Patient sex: M
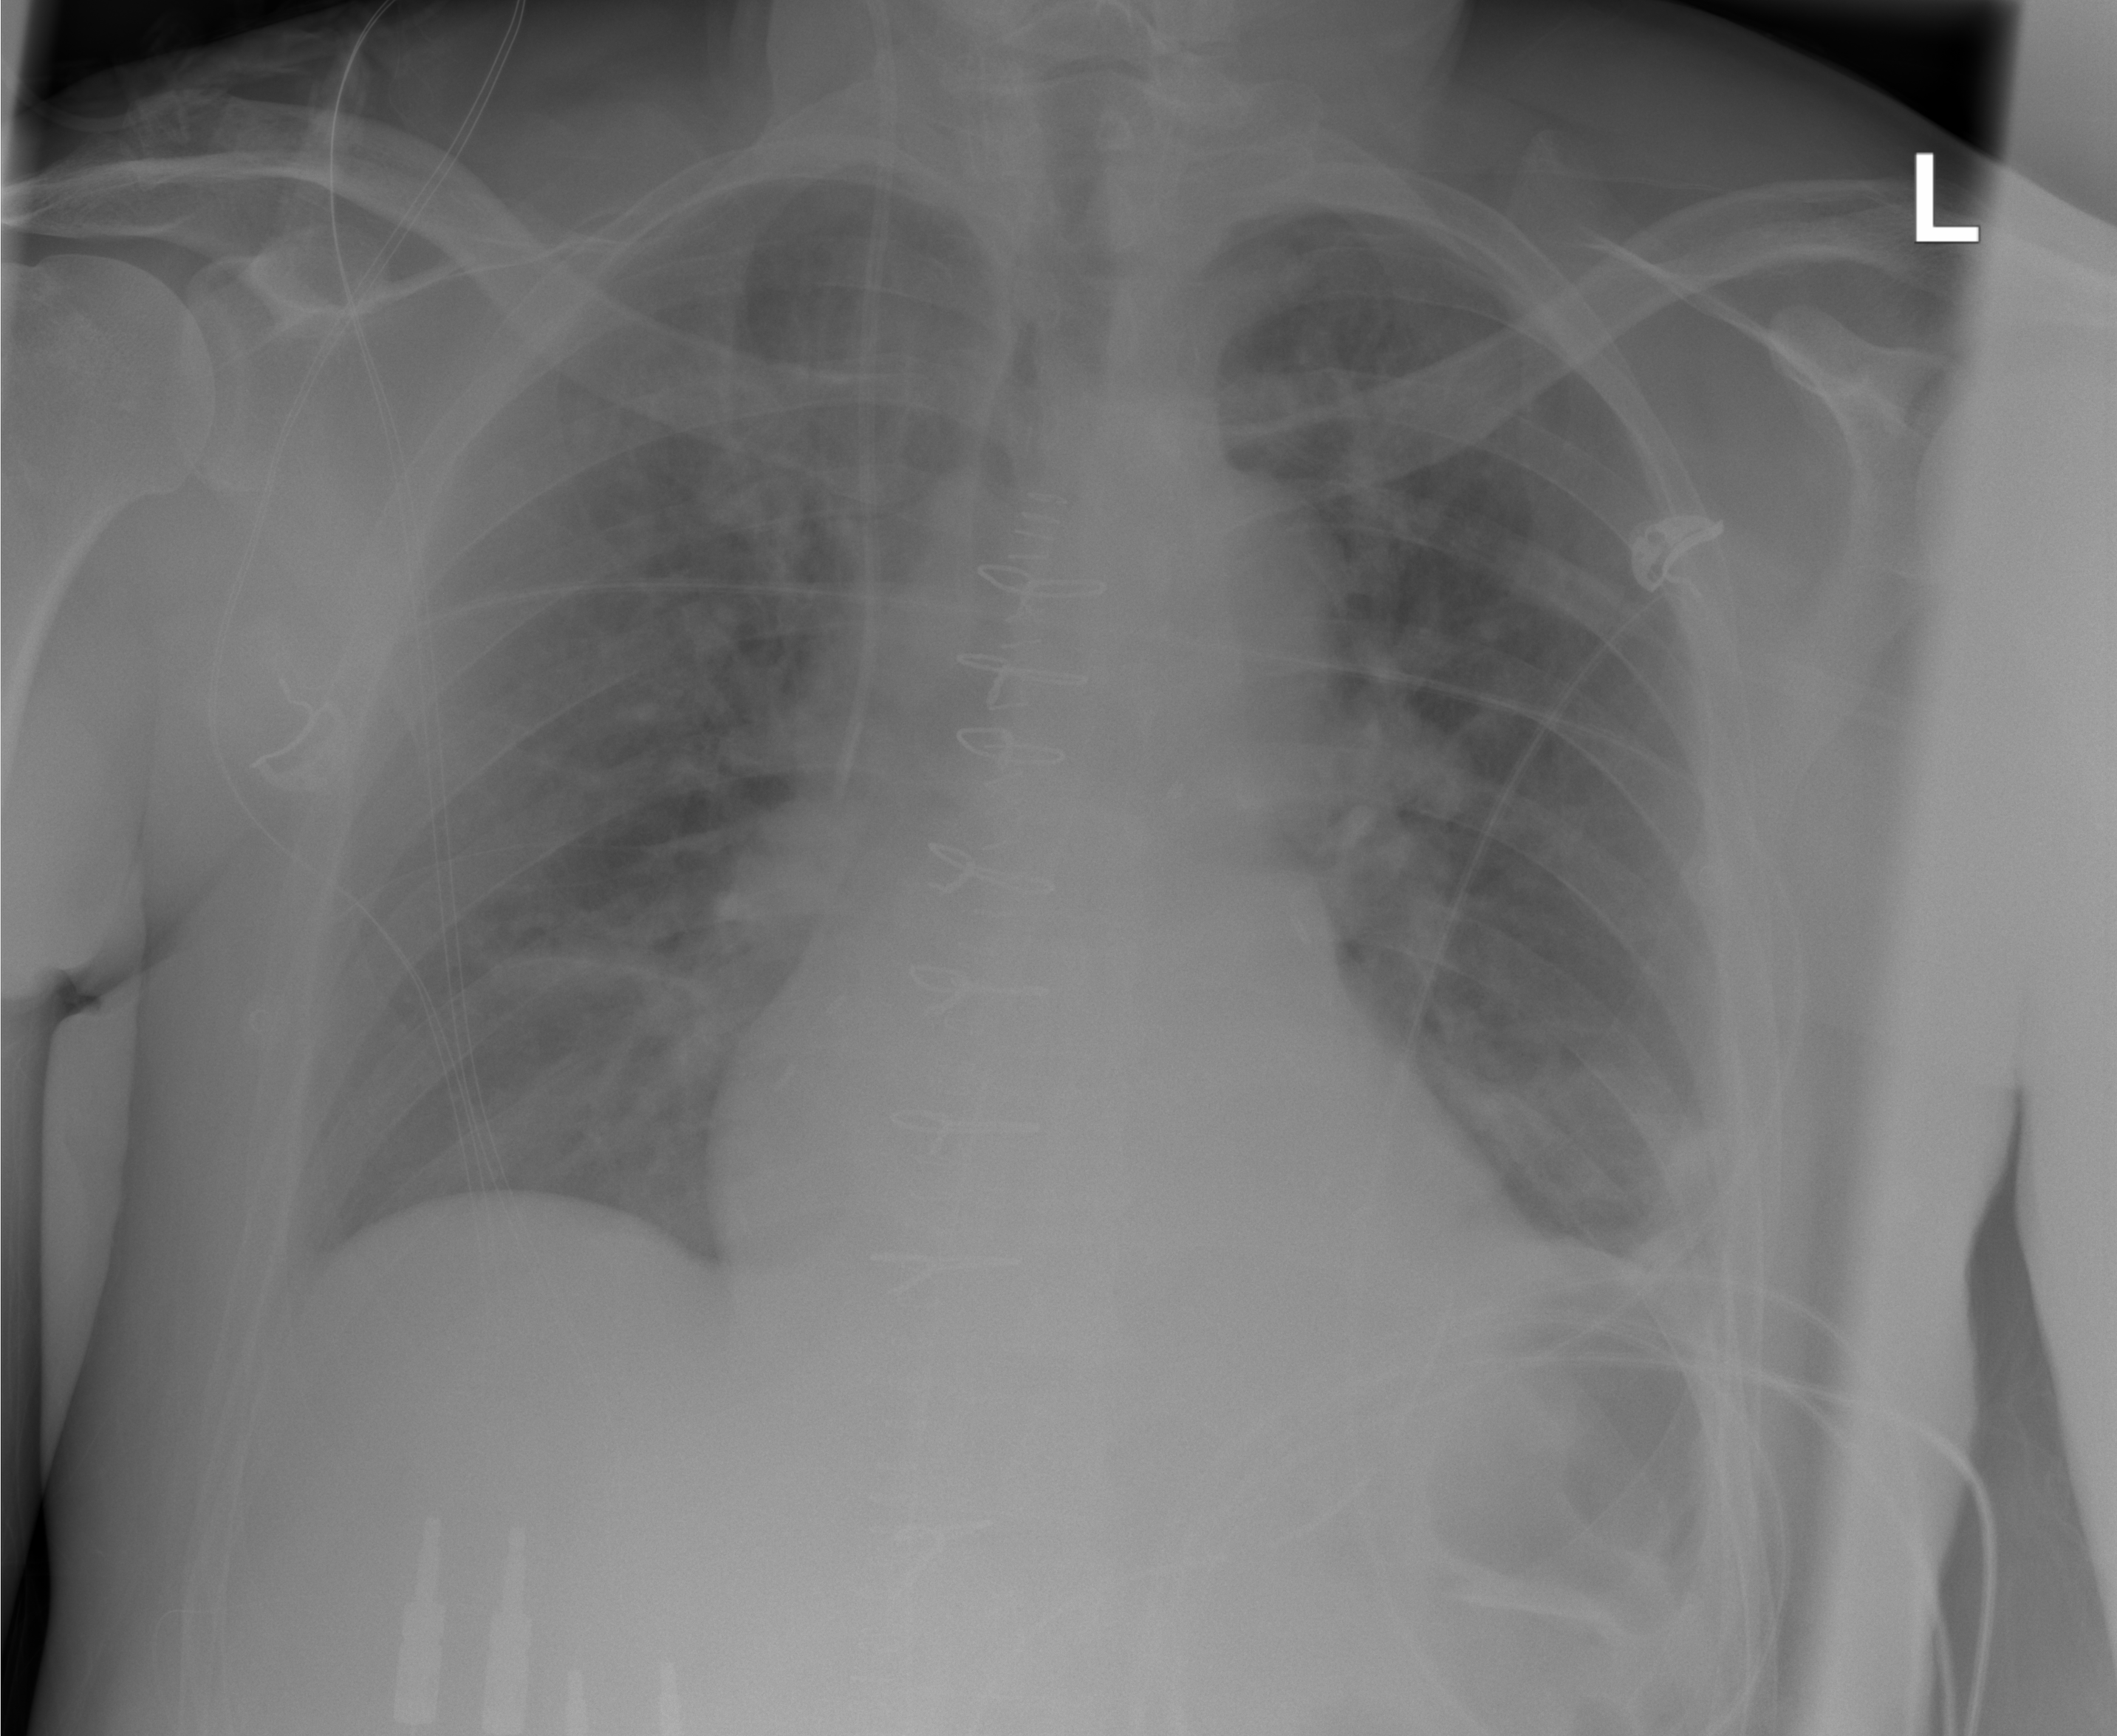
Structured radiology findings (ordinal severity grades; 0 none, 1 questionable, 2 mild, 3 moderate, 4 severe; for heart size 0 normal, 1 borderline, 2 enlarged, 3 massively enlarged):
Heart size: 2
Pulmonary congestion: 3
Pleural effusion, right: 0
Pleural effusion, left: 1
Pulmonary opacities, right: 2
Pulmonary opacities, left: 2
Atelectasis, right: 0
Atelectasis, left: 2